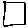
Label: square